Question: I try to return constant 'result' in 'test2' method but the compiler throws error. Why?
'''
public enum TestResult<Value> {
case success(Value)
case failure(Error)
}
struct TestModel {
}
class Test {
func test1() -> TestResult<Any> {
let obj = TestModel()
return TestResult.success(obj)
}
func test2() -> TestResult<Any> {
let obj = TestModel()
let result = TestResult.success(obj)
return result
}
}
'''

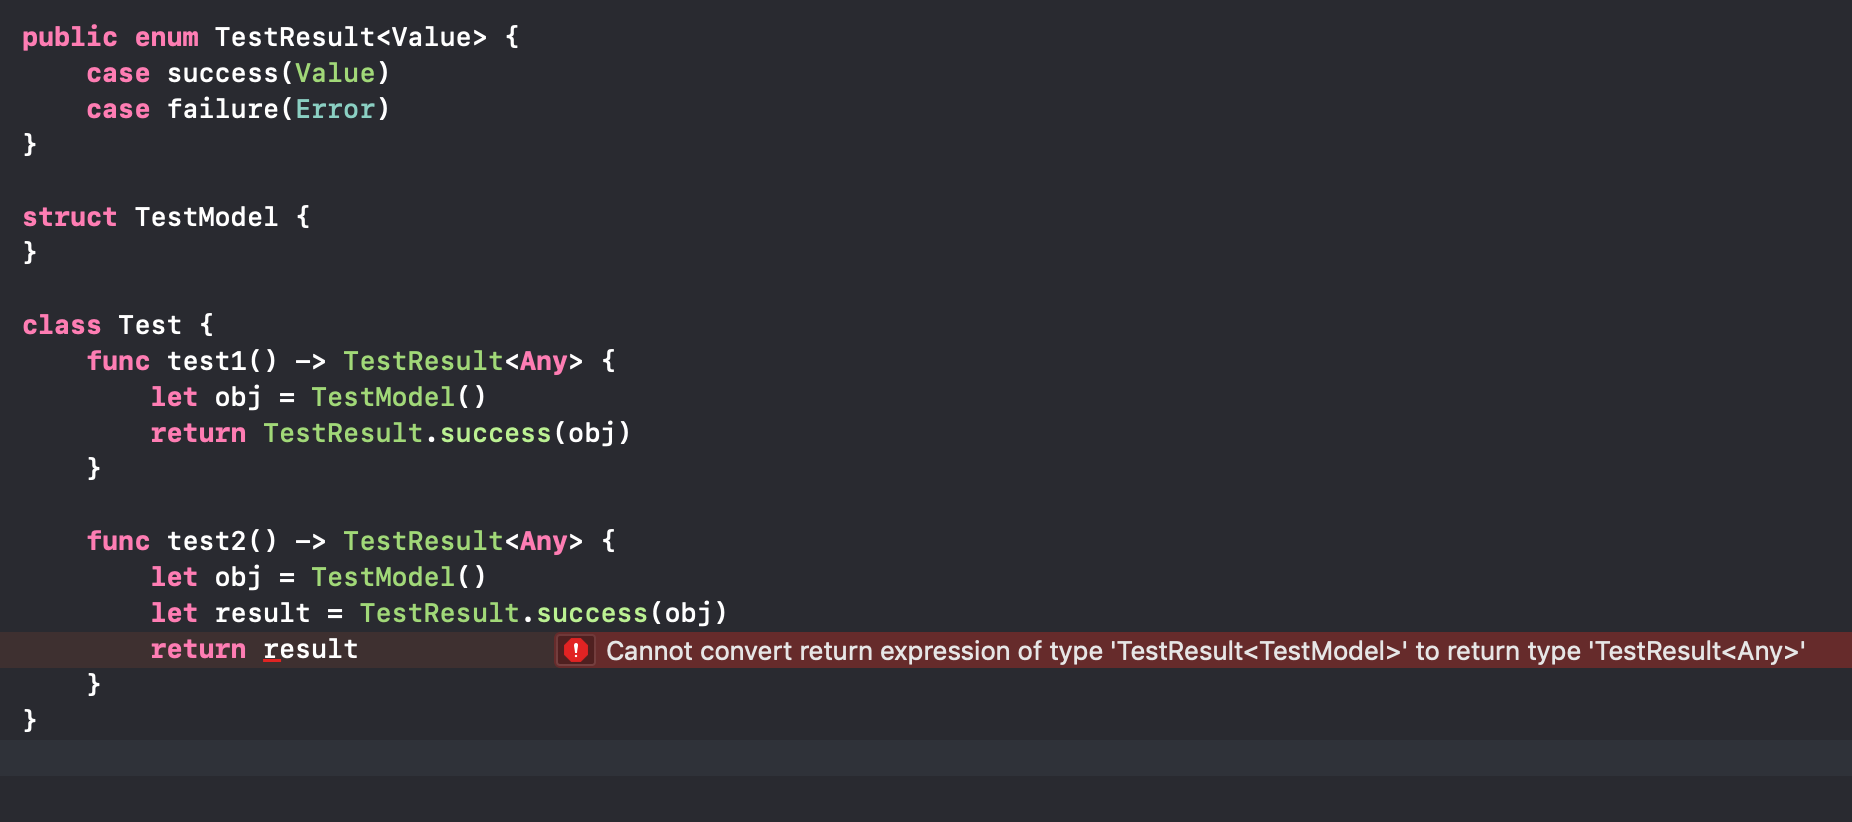
Answer: You need to convert 'TestModel' to 'Any':
'''
func test2() -> TestResult<Any> {
let obj: Any = TestModel()
let result = TestResult.success(obj)
return result
}
'''